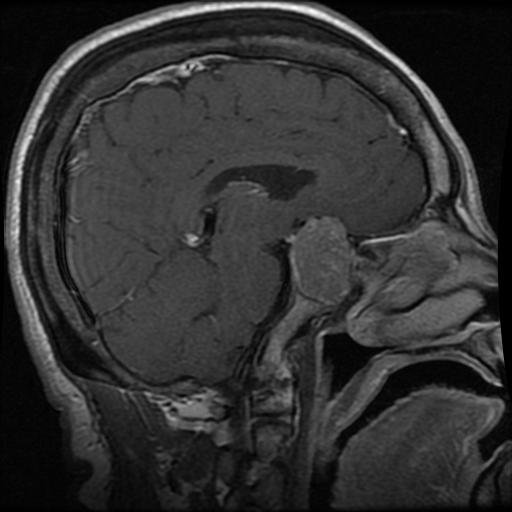
Label: pituitary